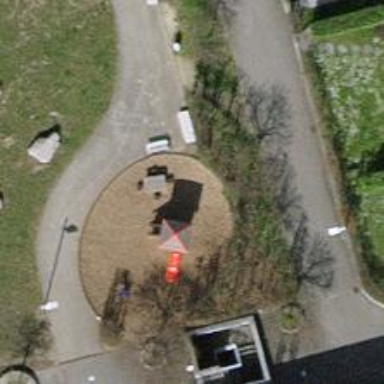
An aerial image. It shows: Playground area for leisure activities on the land.